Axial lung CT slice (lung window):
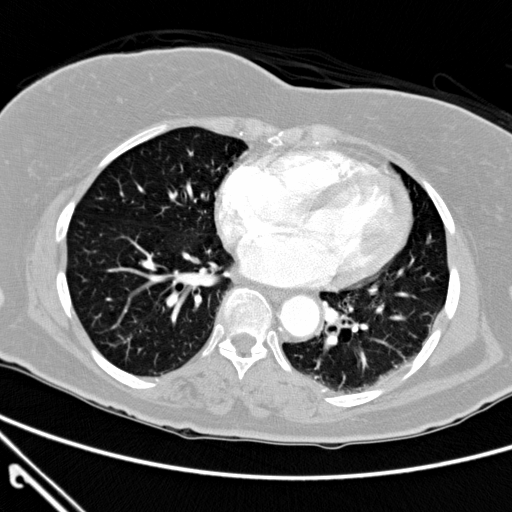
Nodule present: no